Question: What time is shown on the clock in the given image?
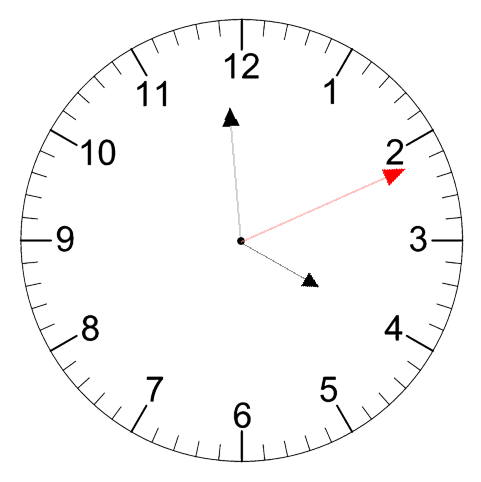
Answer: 03:59:11